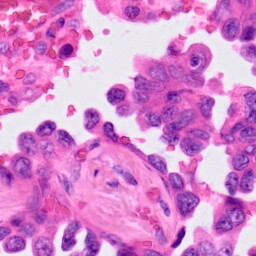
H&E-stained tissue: Lung